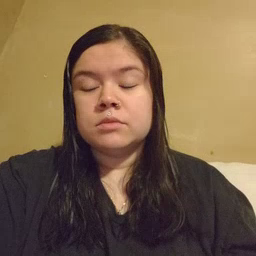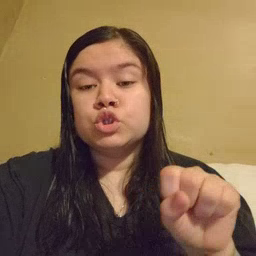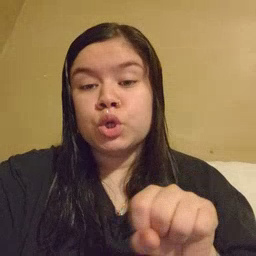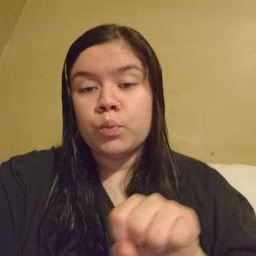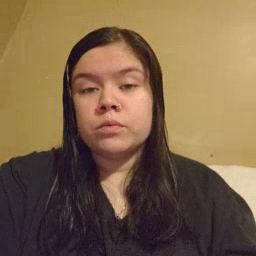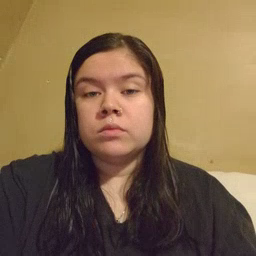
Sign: shoe